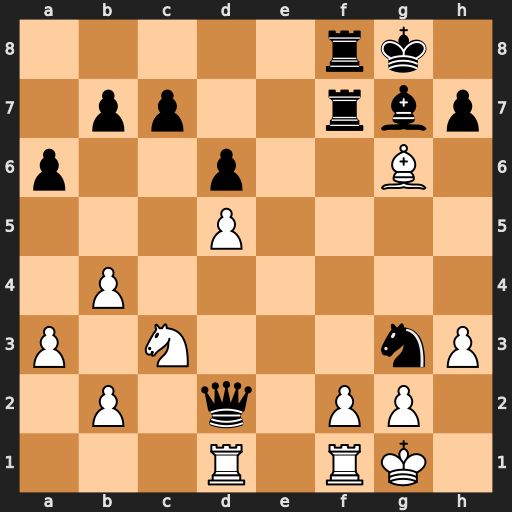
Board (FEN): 5rk1/1pp2rbp/p2p2B1/3P4/1P6/P1N3nP/1P1q1PP1/3R1RK1
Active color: w
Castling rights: -
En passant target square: -
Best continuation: Bxf7+ Rxf7 Rxd2